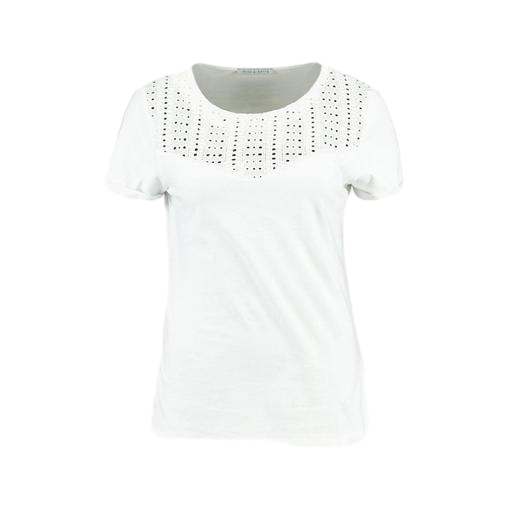
white embellished t-shirt, white jersey eyelet tee, lace-yoke t-shirt, white background